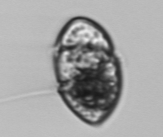
Label: Gyrodinium